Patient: sex F, age 63
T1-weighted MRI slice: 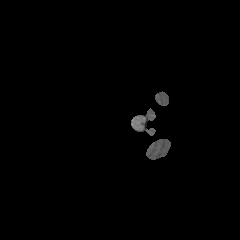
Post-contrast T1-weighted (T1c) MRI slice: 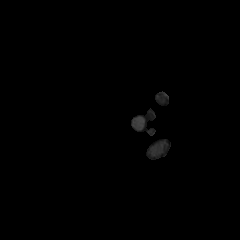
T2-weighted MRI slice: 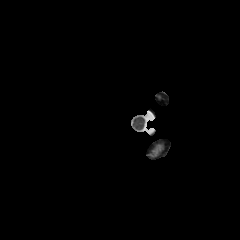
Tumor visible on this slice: no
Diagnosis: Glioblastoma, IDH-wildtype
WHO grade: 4